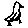
Label: bird